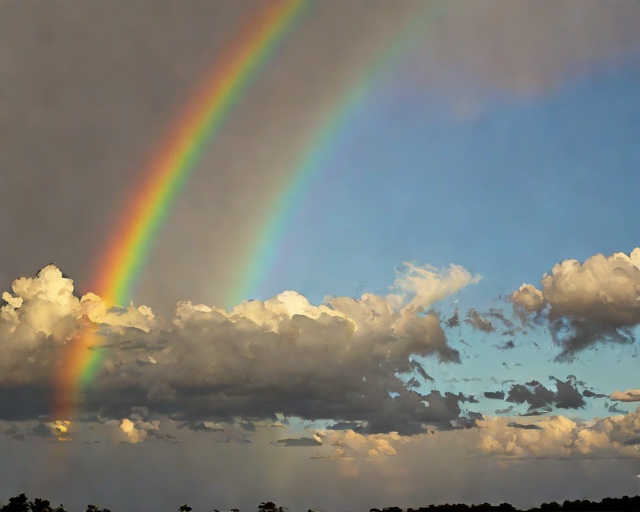
Category: Congratulations